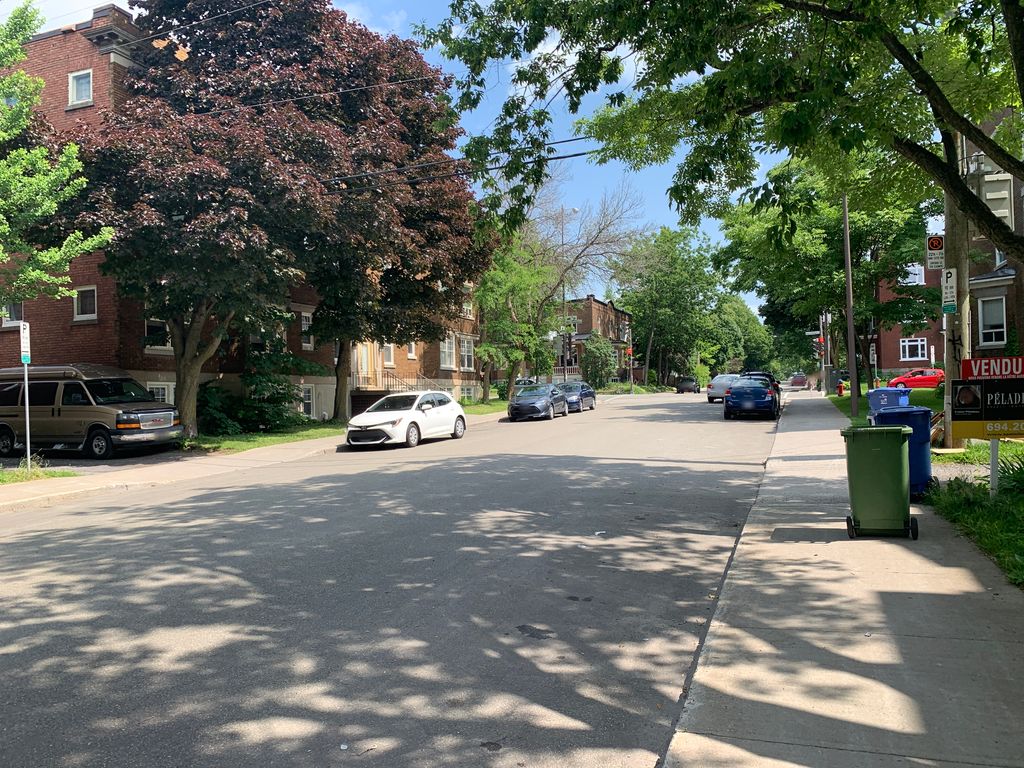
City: quebec_city